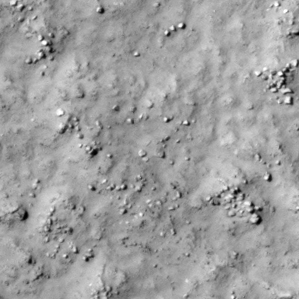
Label: non_frost